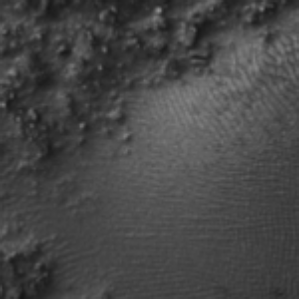
Label: frost